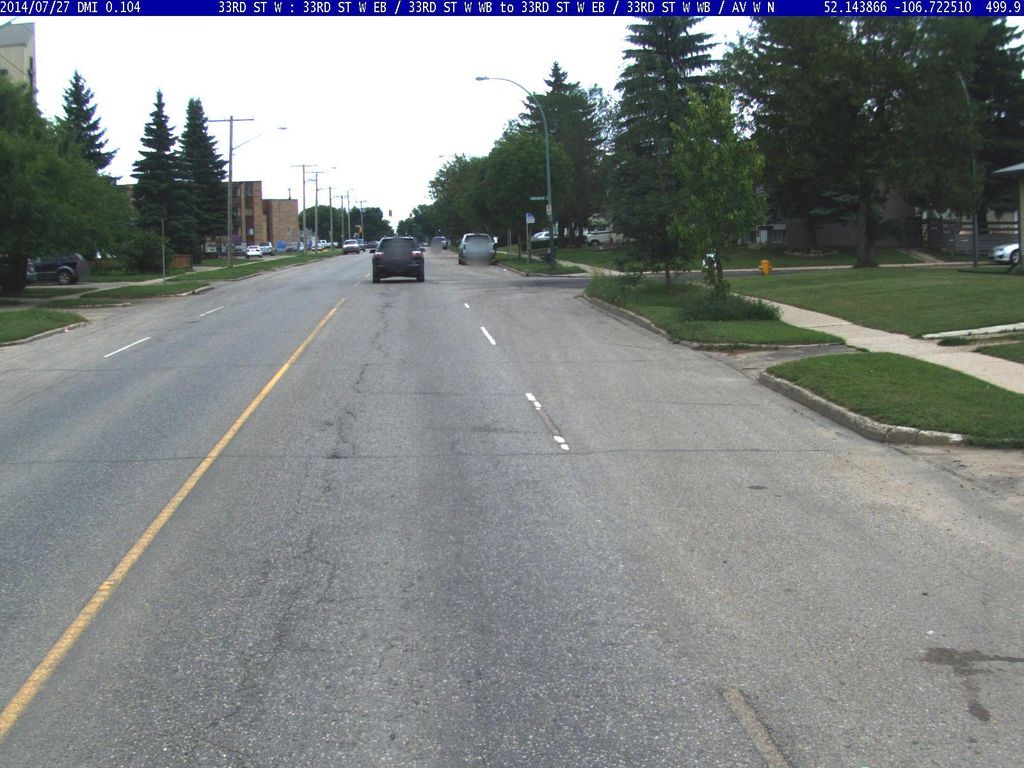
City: saskatoon